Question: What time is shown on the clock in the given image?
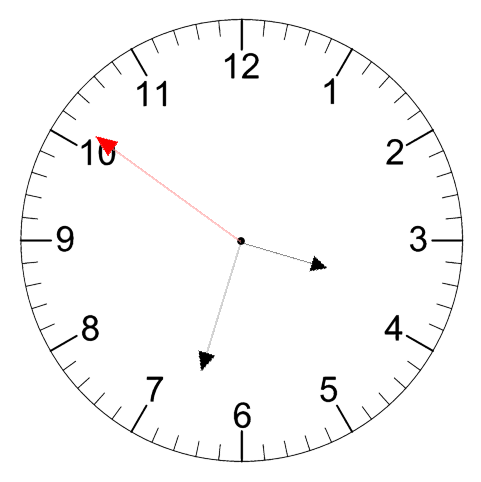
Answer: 03:32:51